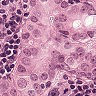
Metastatic tissue present: yes